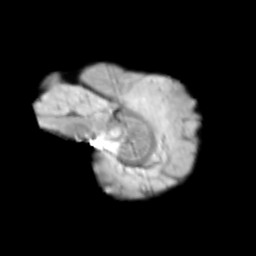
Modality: T2w
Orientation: sagittal
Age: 11
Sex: male
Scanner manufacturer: siemens
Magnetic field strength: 3 T
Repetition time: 3.8 s
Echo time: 0.07 s